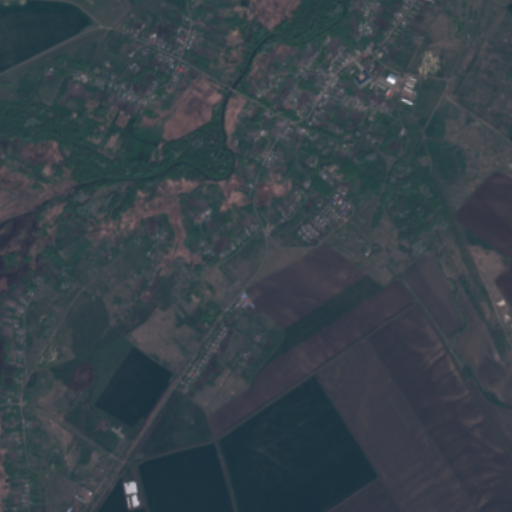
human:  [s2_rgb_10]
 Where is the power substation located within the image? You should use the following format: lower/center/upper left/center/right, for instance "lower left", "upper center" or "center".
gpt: The power substation is located in the center right of the image.
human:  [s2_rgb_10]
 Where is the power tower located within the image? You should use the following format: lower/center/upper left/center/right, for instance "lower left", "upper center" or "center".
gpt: The power tower is located in the center right of the image.
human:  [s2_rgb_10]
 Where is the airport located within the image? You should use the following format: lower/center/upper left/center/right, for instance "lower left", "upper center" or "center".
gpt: There is no airport in the image.